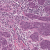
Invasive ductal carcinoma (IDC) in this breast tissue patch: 0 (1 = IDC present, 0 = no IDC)